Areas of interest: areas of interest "Transportation stations"
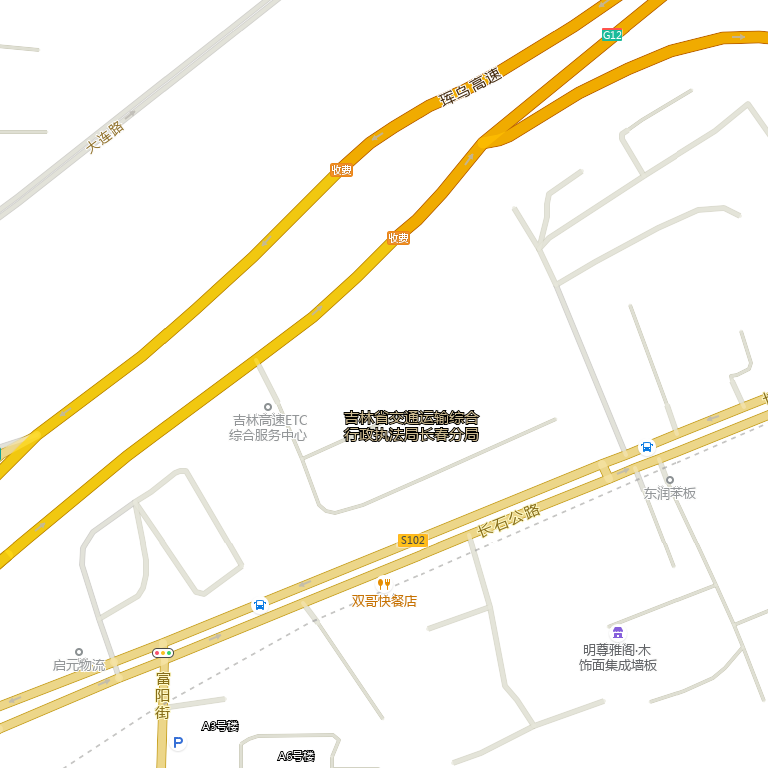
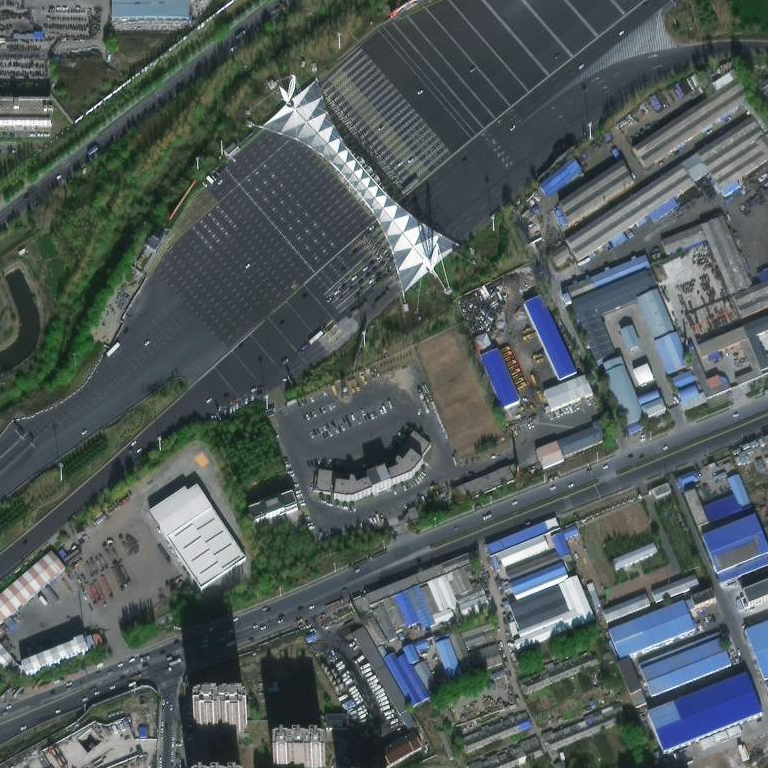